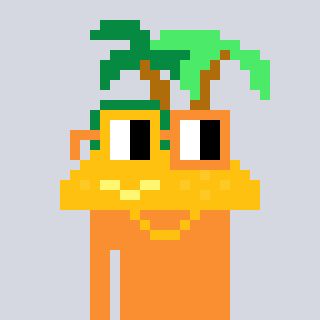
a pixel art character with square yellow and orange glasses, a island-shaped head and a orange-colored body on a cool background